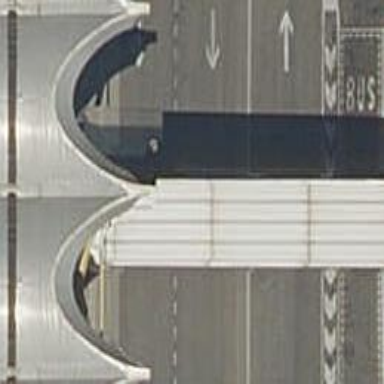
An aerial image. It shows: Airport gate.